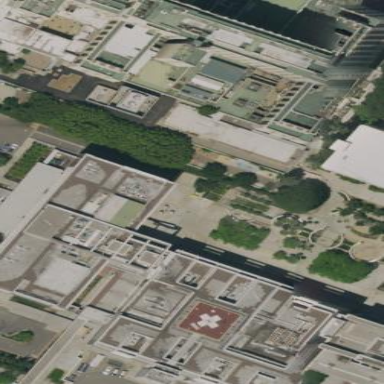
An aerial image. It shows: Hospital building.